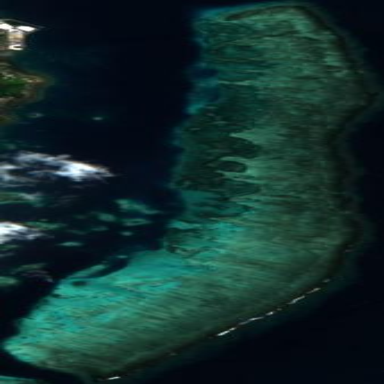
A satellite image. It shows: Stunning coral reef under the sea. It is natural beauty formed by coral reef.